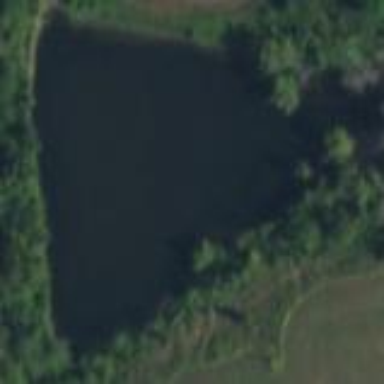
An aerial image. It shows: Reservoir.